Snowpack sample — Buffalo Mountain, Silverthorne, Colorado, USA (1/25/25, 10:11 AM MST)
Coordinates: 39.6222, -106.1139
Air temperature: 22 °F
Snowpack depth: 110 cm
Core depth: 40 cm
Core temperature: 46.4 °F
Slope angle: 12°, slope face: 102°
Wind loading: high
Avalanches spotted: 0
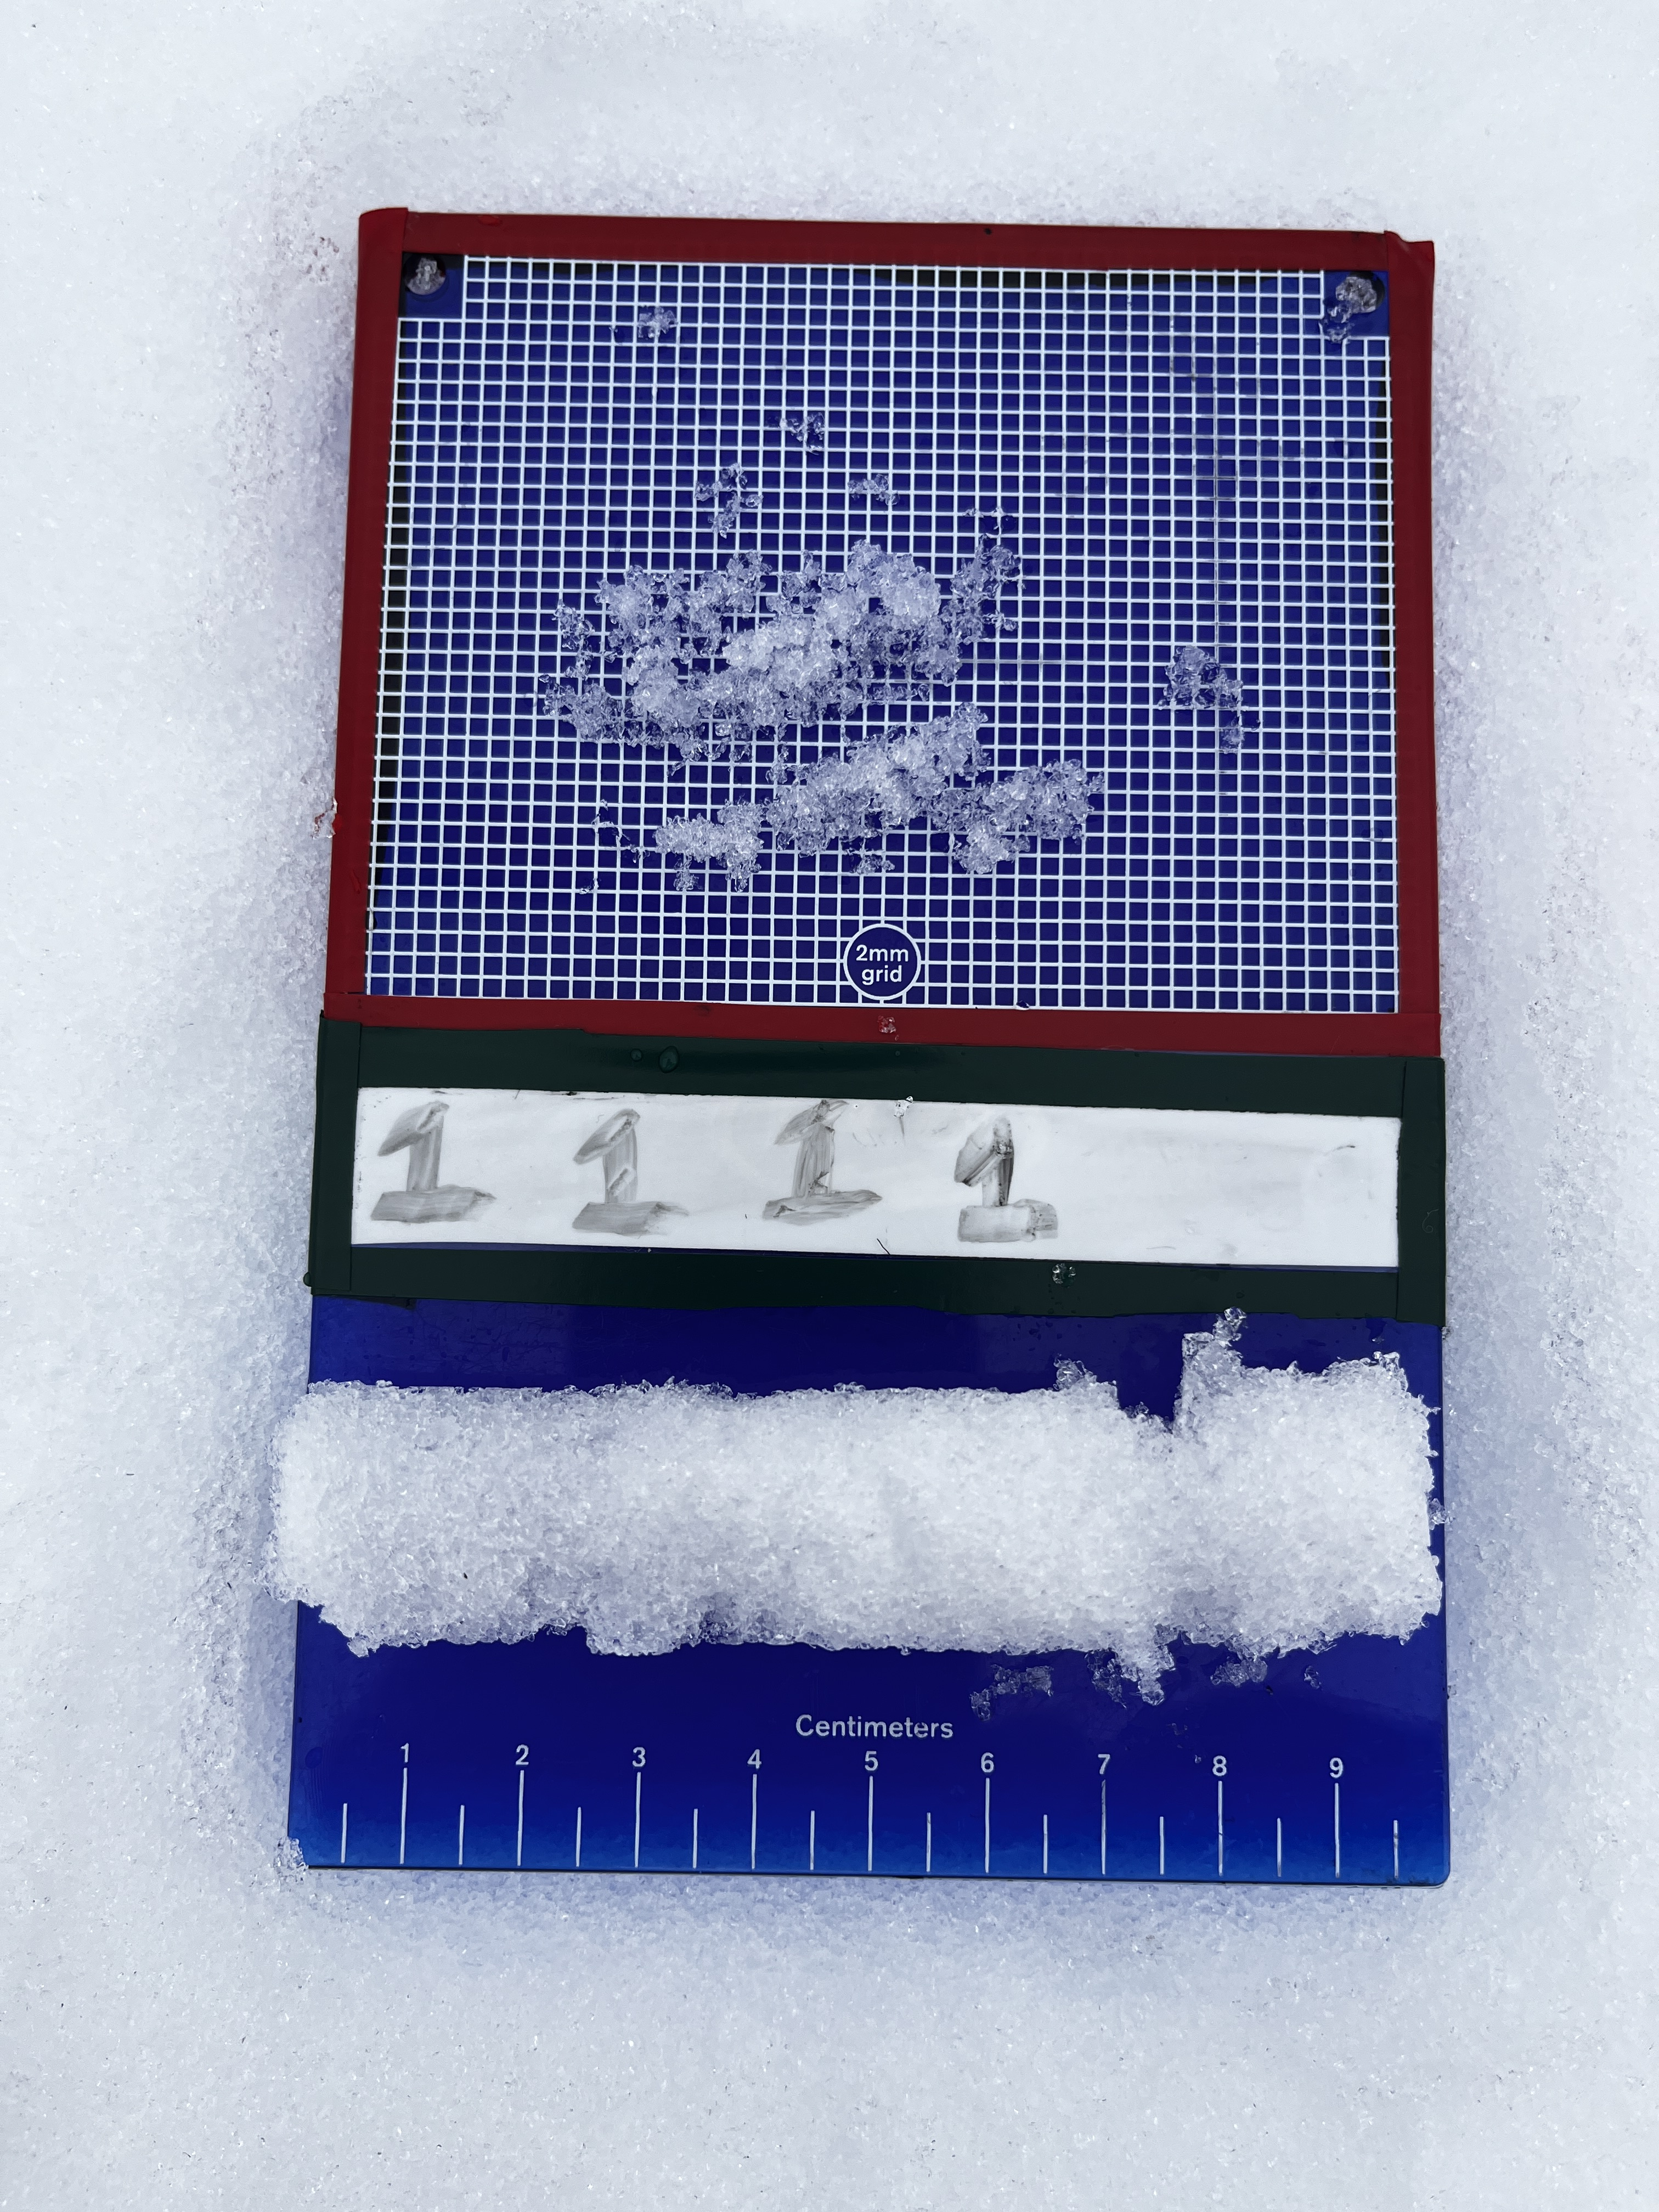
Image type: crystal_card
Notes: No avalanches nearby, collected on the outskirts of a fire break 15 meters from the treeline, on way to Buffalo and Red Mountain